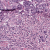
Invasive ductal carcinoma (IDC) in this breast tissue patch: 1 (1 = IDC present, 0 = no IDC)